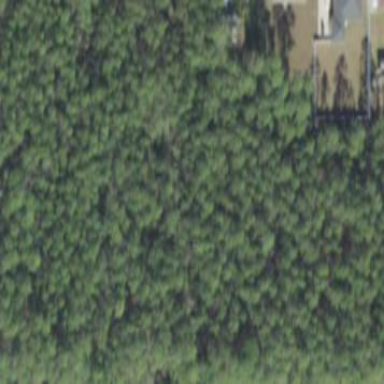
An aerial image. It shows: Woodland consisting mainly of needle-leaved trees.